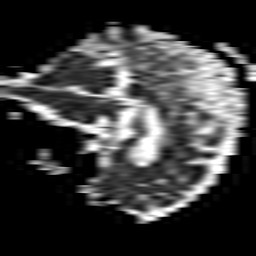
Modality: ADC
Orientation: sagittal
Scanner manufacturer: philips
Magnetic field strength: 1.5 T
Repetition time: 3.395 s
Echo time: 0.06922 s